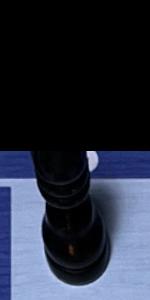
Label: Bishop_Black